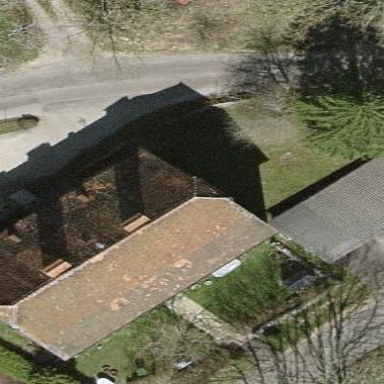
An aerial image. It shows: Detached building with half-hipped roof shape.